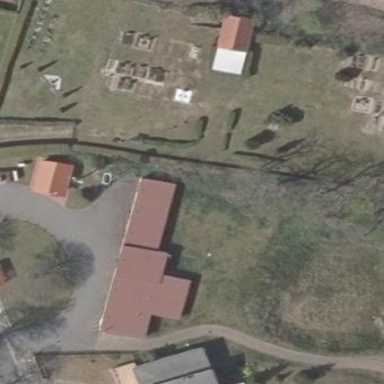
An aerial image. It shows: Cemetery.